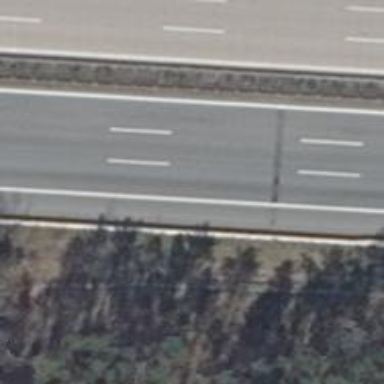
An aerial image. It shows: Concrete motorway.